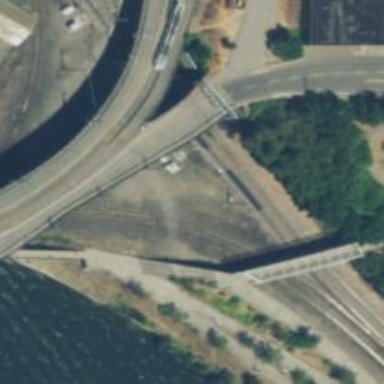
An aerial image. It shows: Secondary road on truss bridge with asphalt surface.